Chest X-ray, PA view. Patient: 53 years old, sex F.
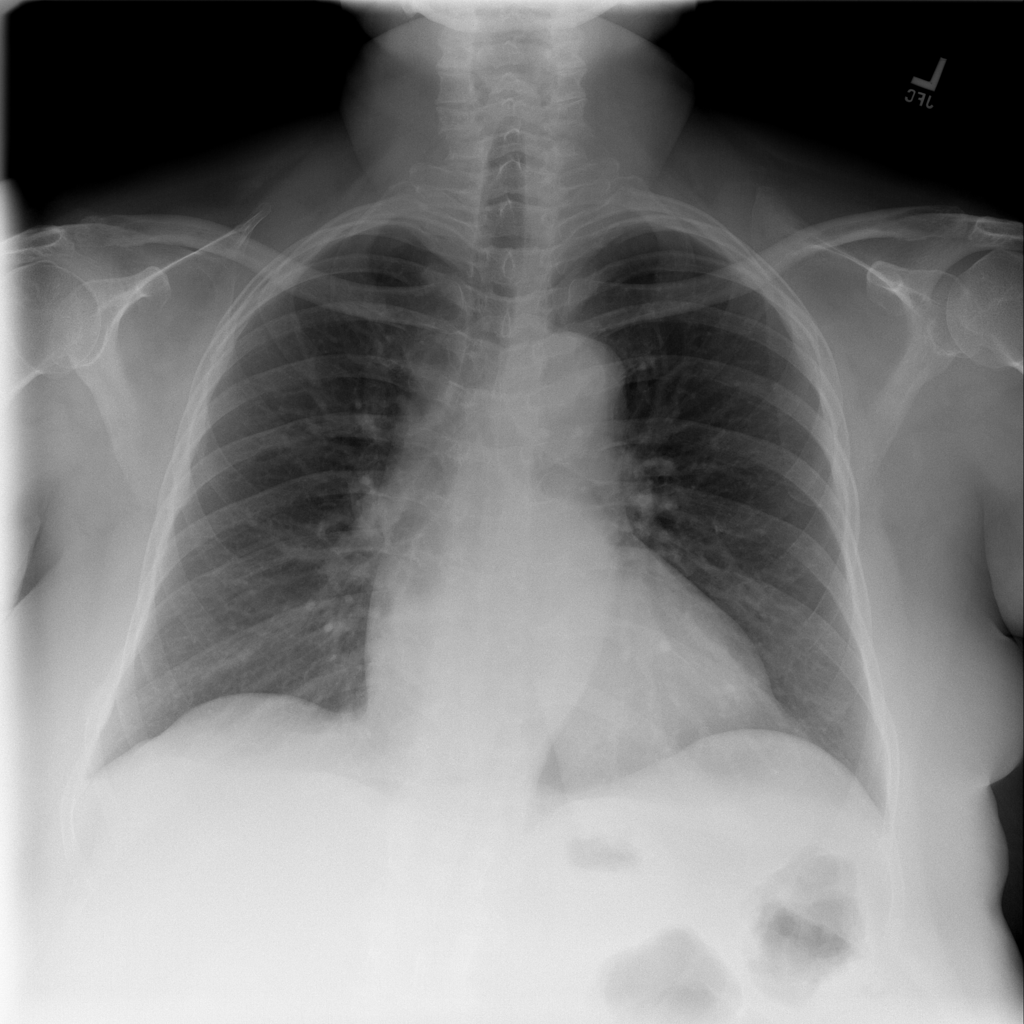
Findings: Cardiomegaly